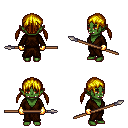
a pixel art fantasy rpg character, female body template, orc, green skin, brown robe, white pants, blonde twin-tailed hairstyle, gold gloves, spear, four views (front, back, left, right), 2x2 character sprite sheet, small pixel art, hard edges, no anti-aliasing